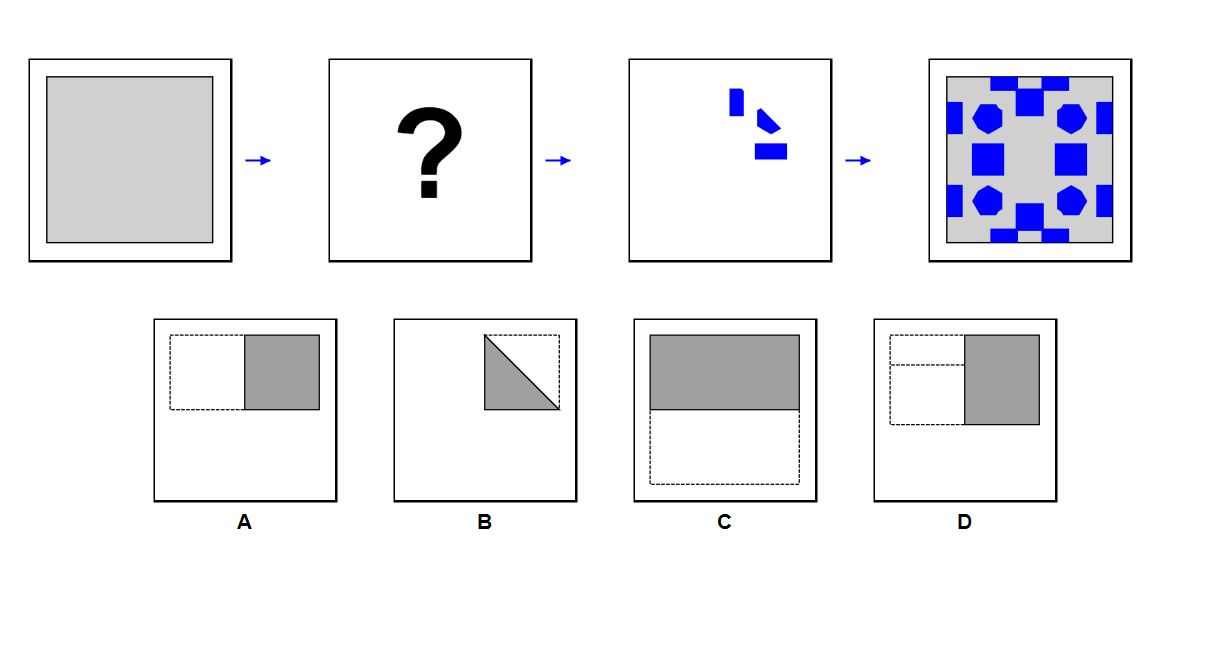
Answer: D